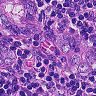
Metastatic tissue present: yes